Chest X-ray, PA view. Patient: 57 years old, sex M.
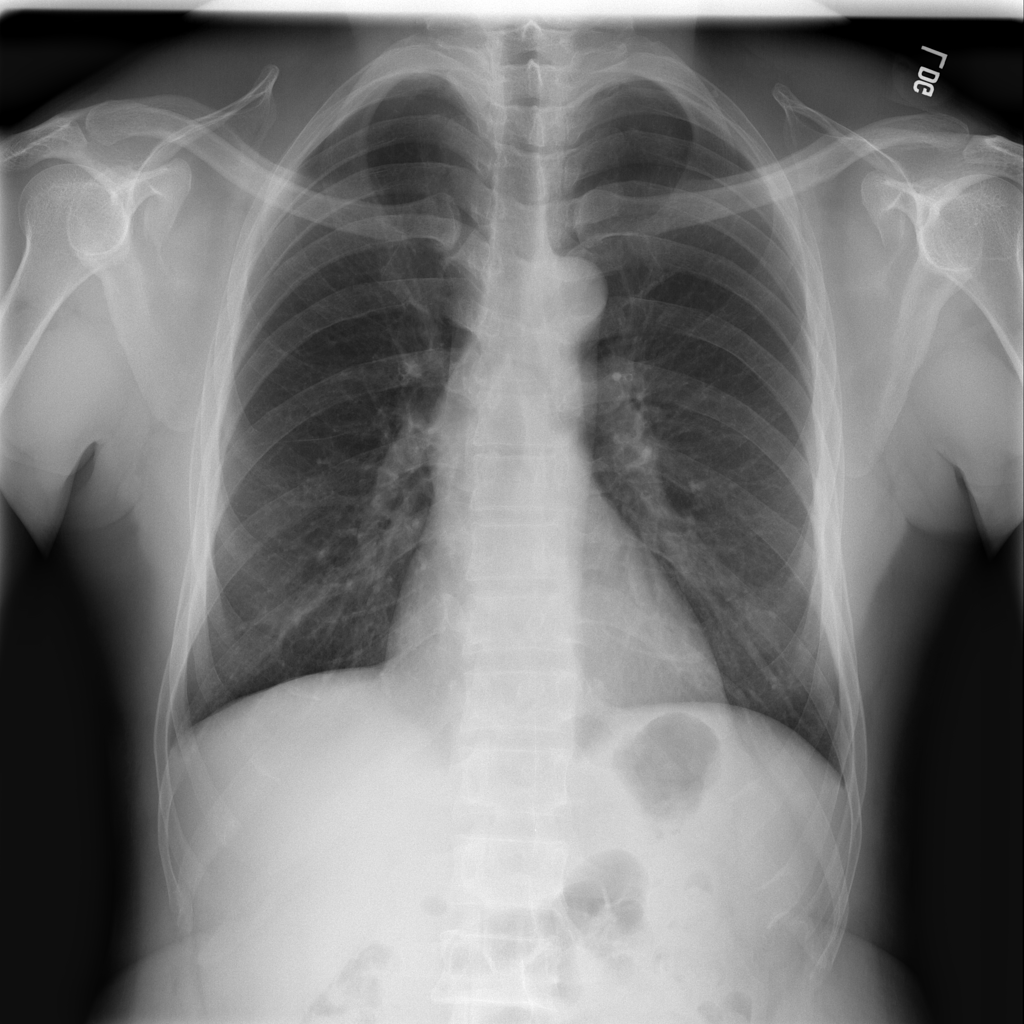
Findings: No Finding